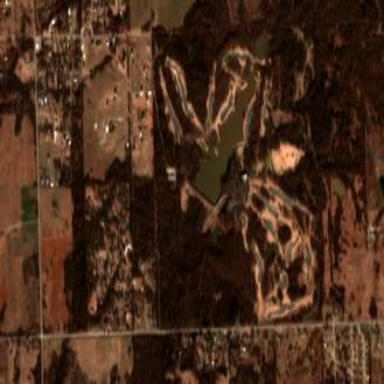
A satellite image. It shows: Golf course.